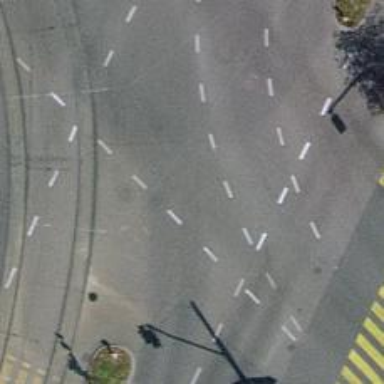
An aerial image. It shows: Primary highway with asphalt surface. There are sidewalks on both sides of the road.